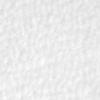
Label: no_change